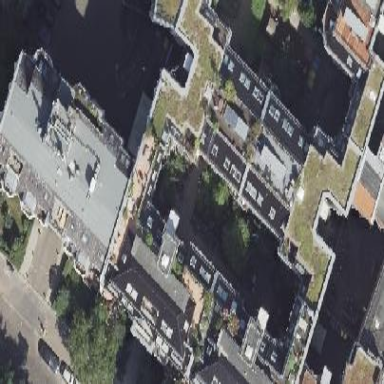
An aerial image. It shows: Residential building with hipped roof.